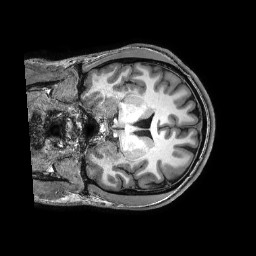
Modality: T1w
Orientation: coronal
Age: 22
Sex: male